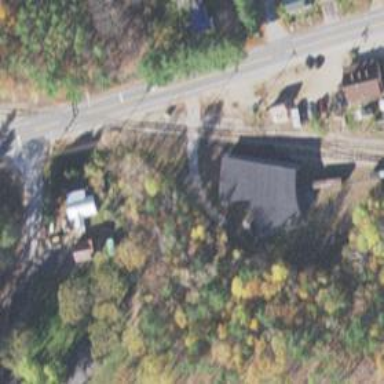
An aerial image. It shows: Abandoned railway.